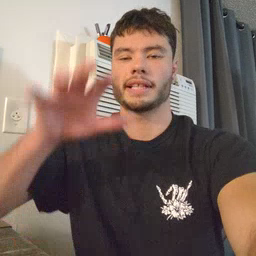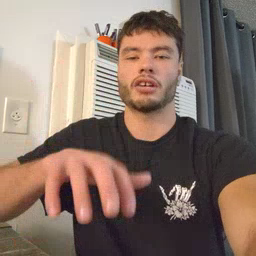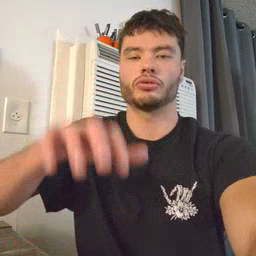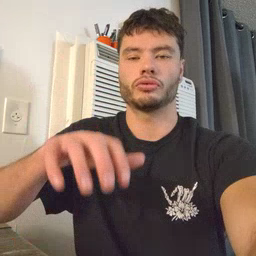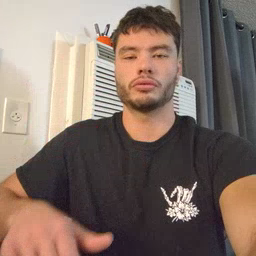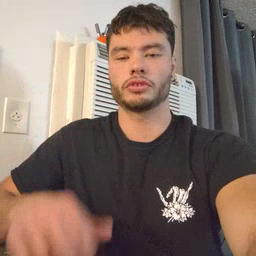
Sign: alligator